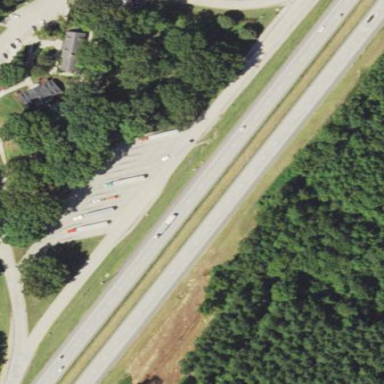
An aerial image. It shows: Rest area on the road.